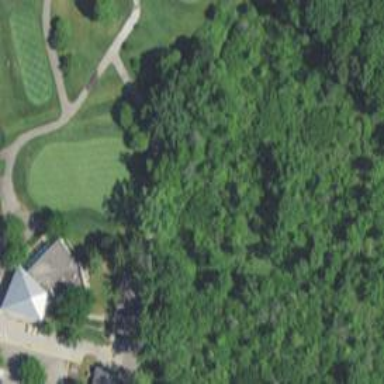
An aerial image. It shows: Path for golf carts.